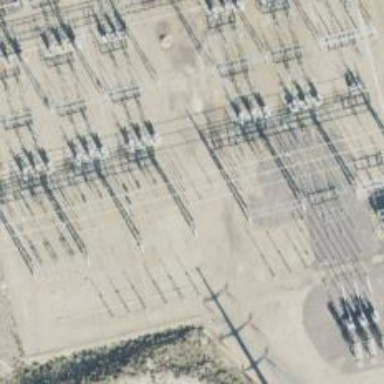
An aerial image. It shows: Switch for power supply.